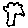
Label: tree